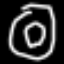
Label: donut